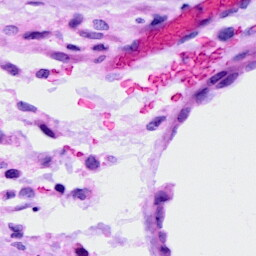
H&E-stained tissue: Ovarian